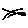
Label: line